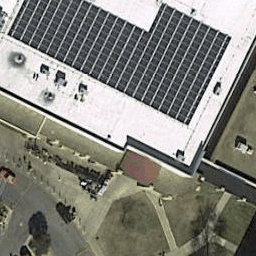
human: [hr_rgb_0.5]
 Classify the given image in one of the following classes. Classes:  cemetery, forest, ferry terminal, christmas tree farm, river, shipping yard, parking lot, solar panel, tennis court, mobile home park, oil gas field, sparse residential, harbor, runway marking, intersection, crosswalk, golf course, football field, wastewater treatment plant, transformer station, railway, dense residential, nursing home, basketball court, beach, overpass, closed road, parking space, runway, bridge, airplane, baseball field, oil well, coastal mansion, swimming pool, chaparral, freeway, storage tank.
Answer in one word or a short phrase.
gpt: solar panel